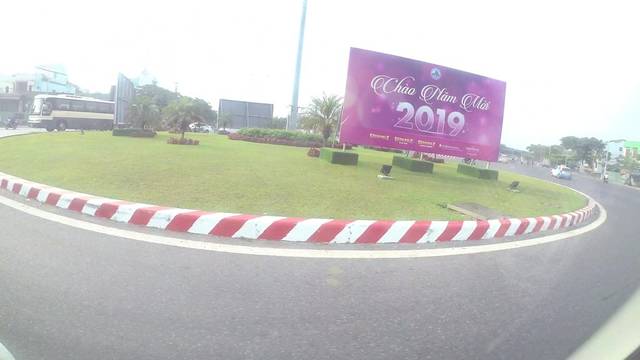
Region: Vietnam
Coordinates: 16.053, 108.237